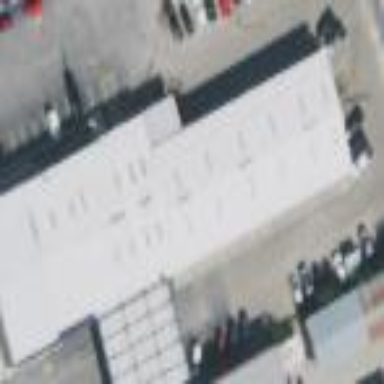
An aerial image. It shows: Building that houses car shop.